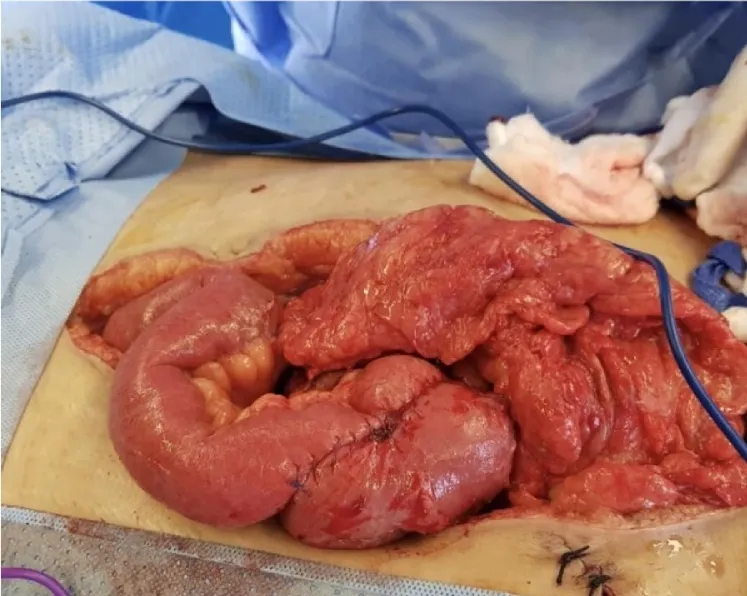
Open abdomen showing clean anastomotic abdominal field.
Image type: medical_photograph (other_medical_photograph)